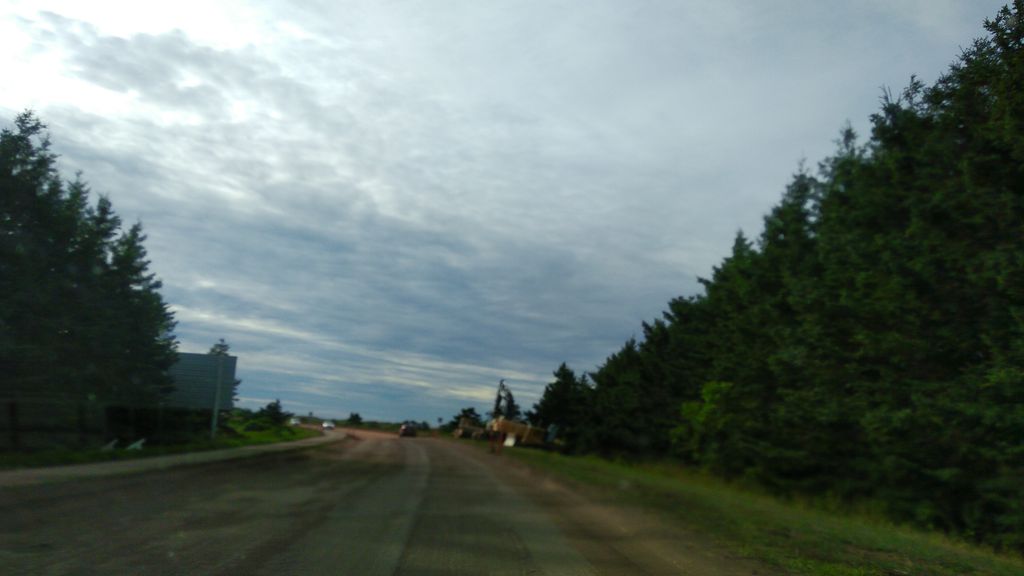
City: charlottetown